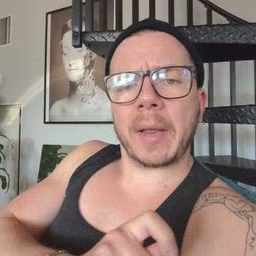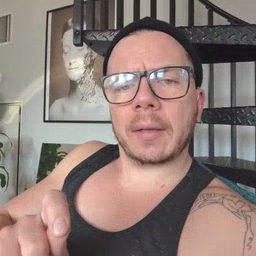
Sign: pen